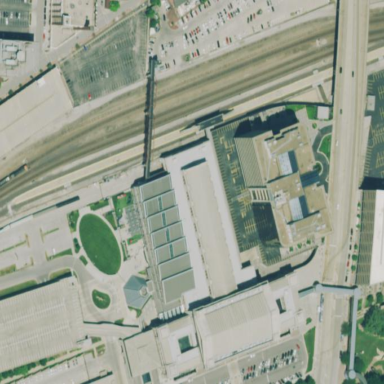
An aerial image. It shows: Platform for public transport and railway.